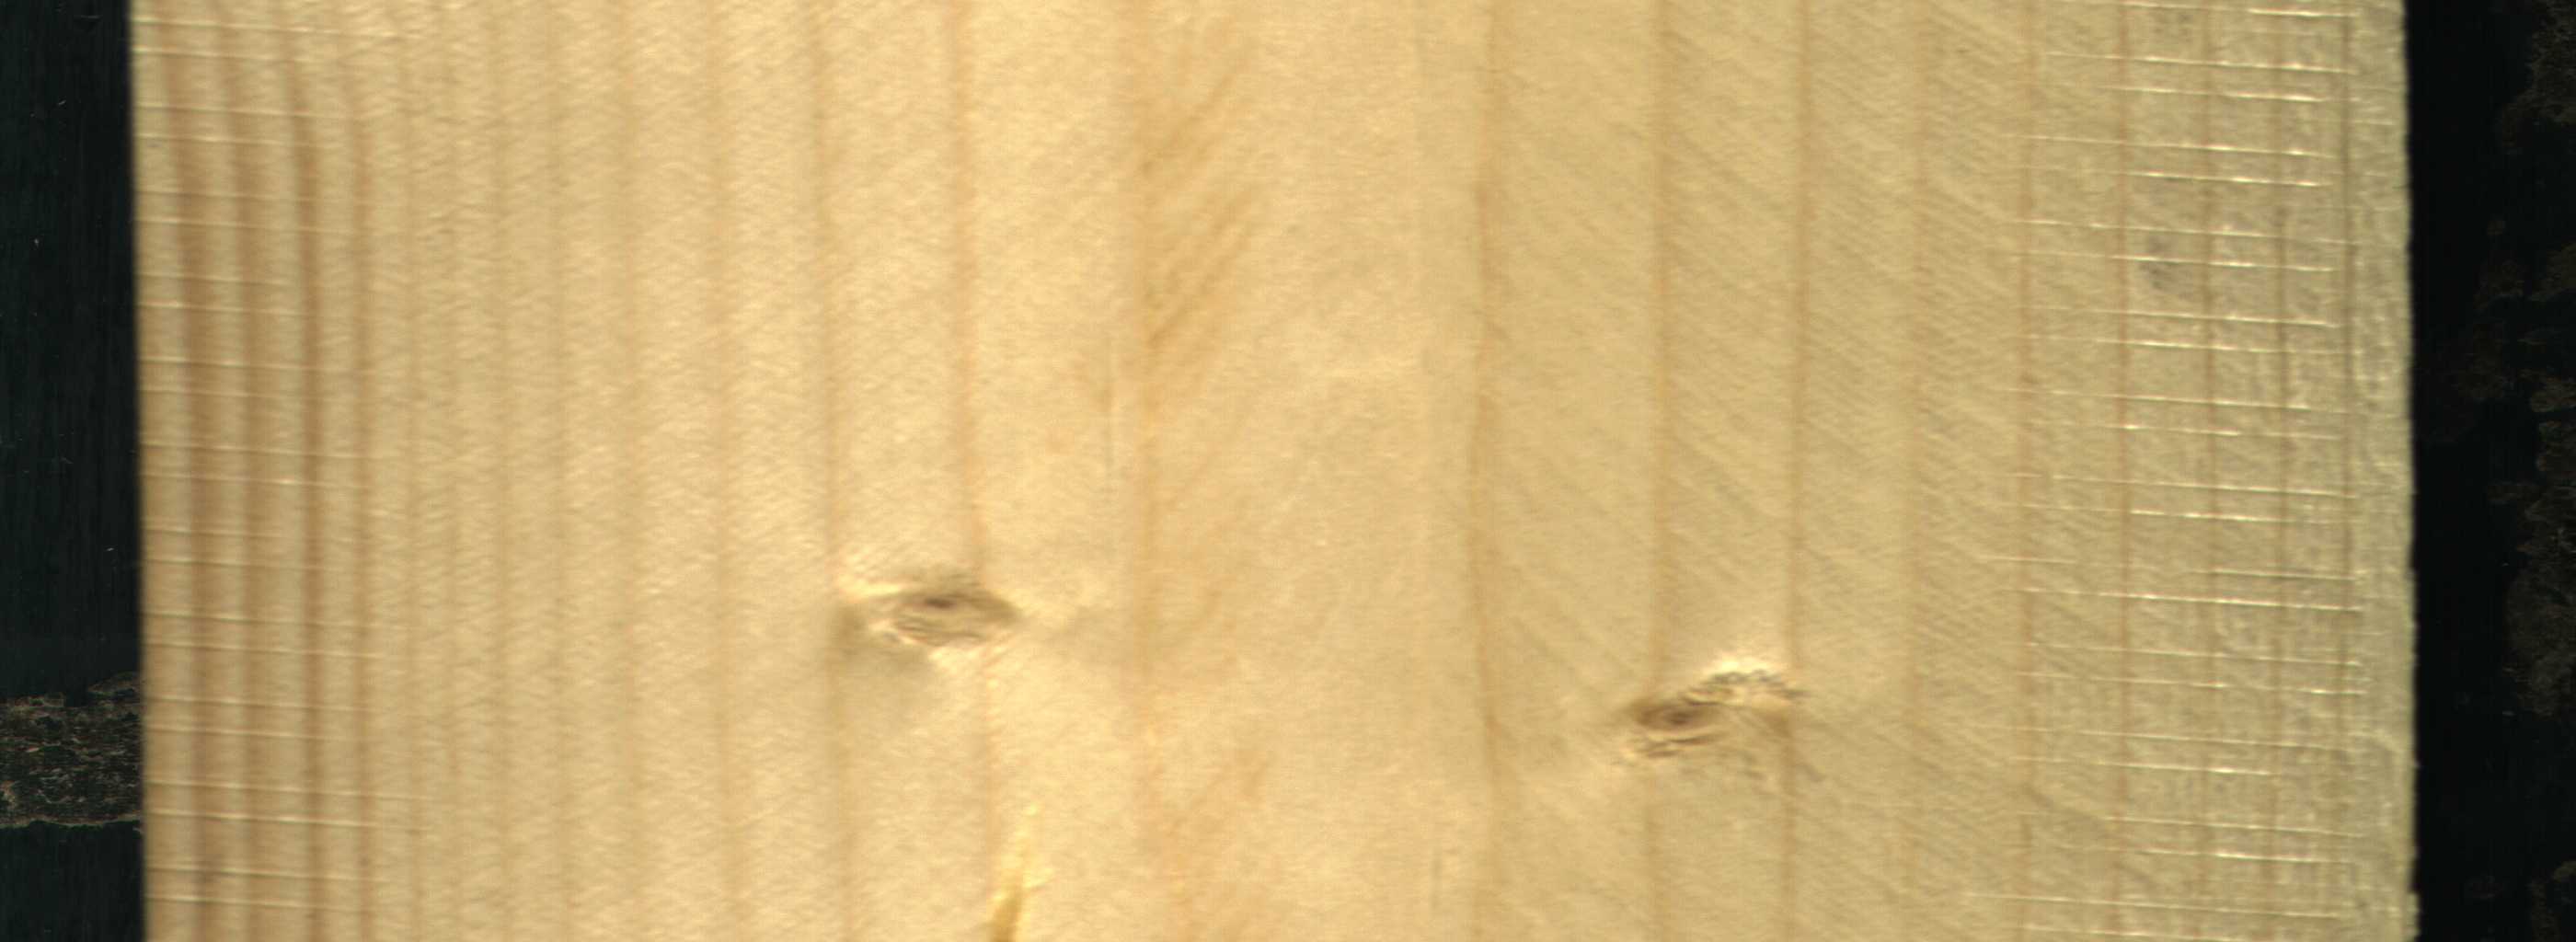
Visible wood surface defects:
Live_Knot
Live_Knot